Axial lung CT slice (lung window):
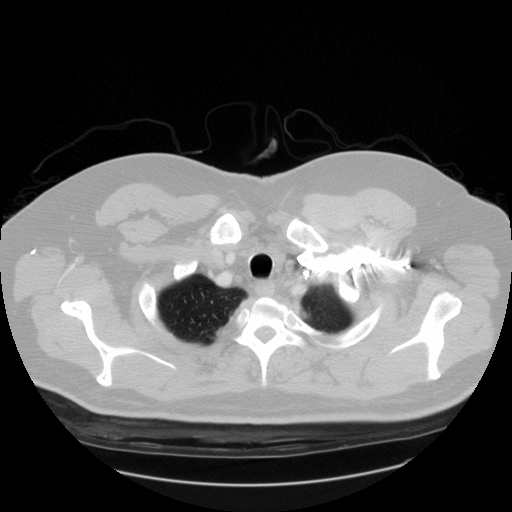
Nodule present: no